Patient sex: F
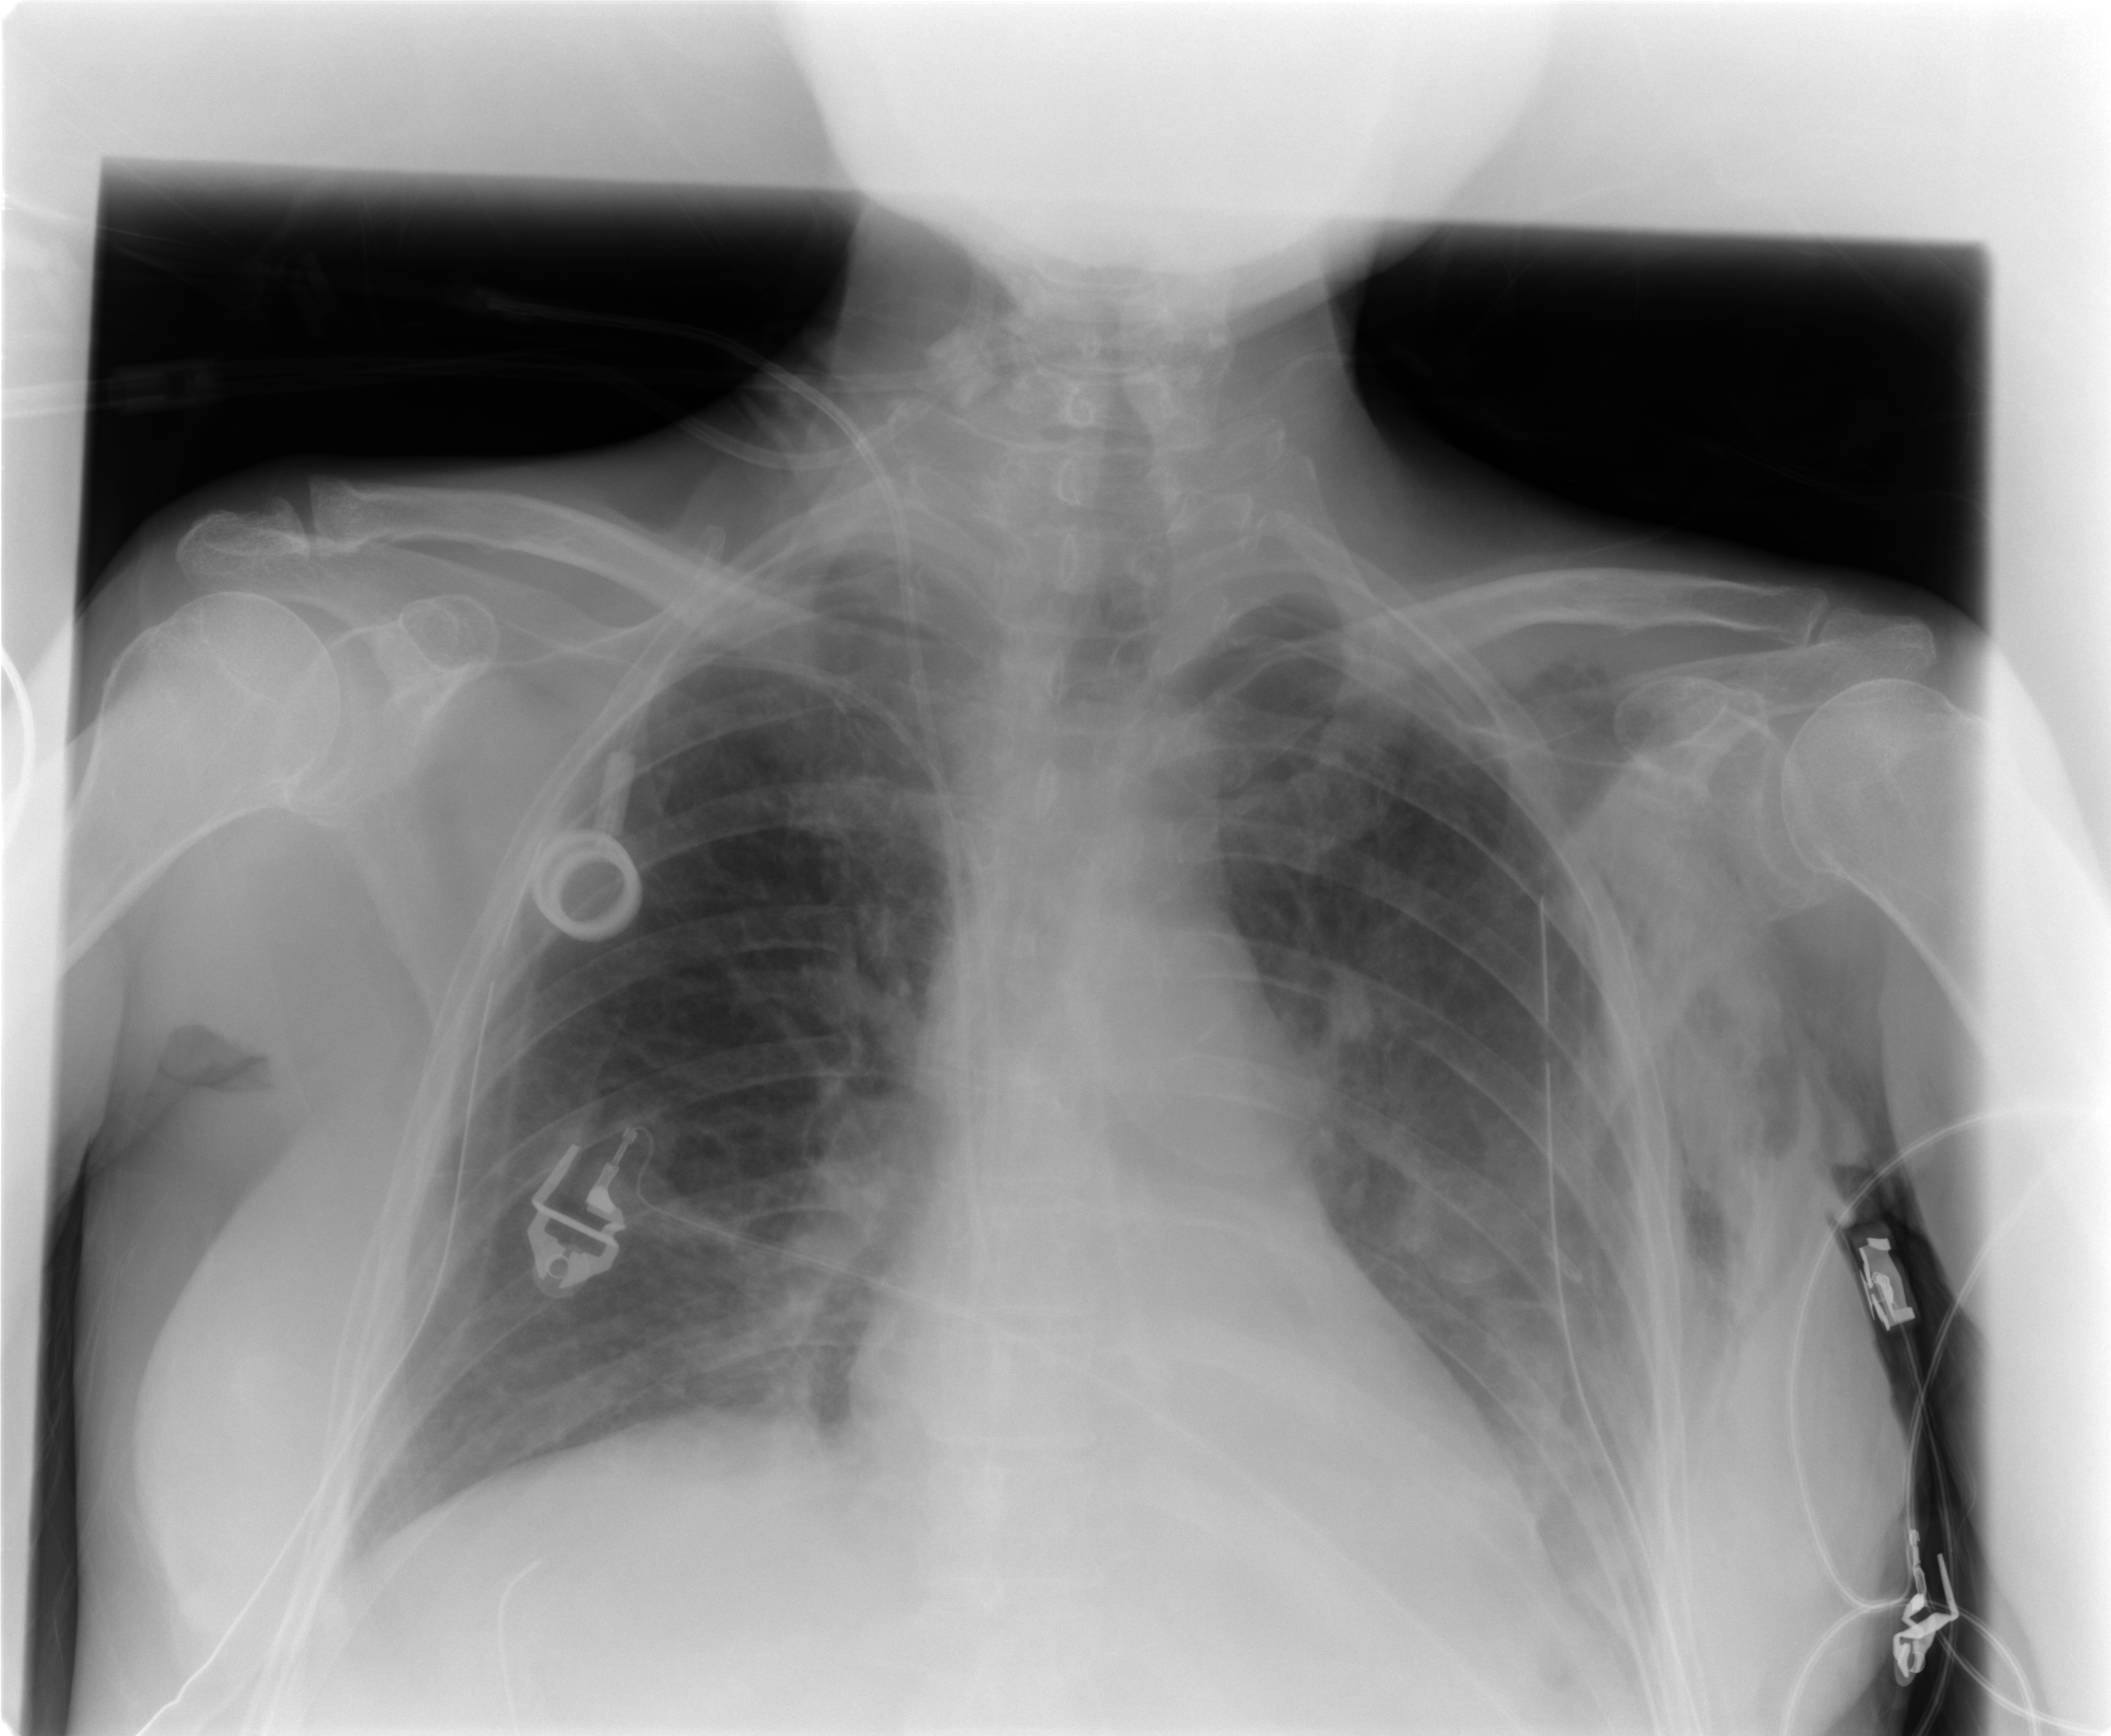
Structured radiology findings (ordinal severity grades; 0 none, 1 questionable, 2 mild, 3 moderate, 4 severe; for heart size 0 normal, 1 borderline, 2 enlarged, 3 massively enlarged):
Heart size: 0
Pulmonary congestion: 2
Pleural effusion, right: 0
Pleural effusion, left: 2
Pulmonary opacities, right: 0
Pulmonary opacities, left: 2
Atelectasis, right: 2
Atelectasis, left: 2